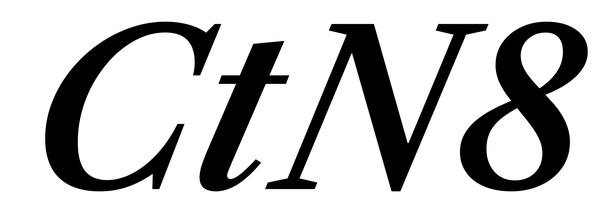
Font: LibreCaslonText-Italic_SemiBold_Italic